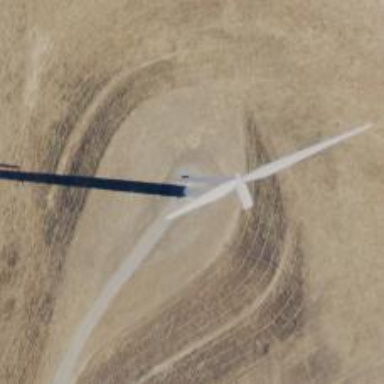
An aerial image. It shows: Wind generator powered by horizontal axis wind turbine.